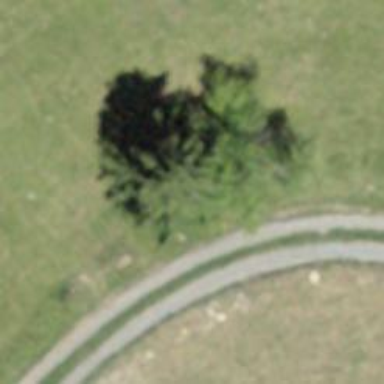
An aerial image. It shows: Evergreen needle-leaved tree.